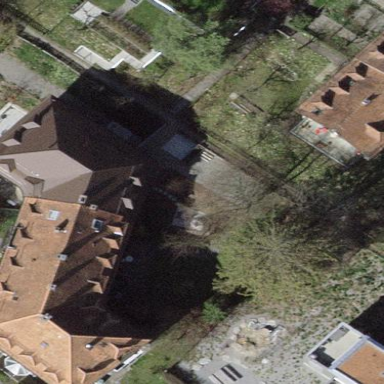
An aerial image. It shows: Building with hipped roof.